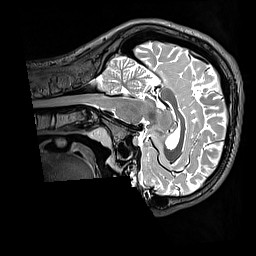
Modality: T2w
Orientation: sagittal
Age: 21
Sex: male
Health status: healthy
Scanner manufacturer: siemens
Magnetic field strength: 3 T
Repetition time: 3.2 s
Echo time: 0.568 s